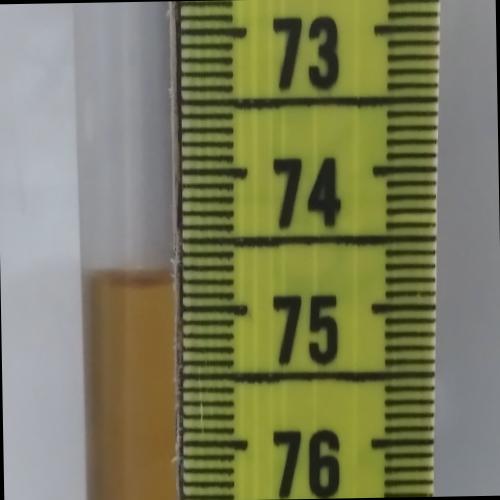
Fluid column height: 74.8 cm